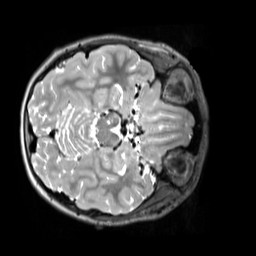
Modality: T2w
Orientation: axial
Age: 12
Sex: female
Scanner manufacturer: siemens
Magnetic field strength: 3 T
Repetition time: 3.2 s
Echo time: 0.408 s